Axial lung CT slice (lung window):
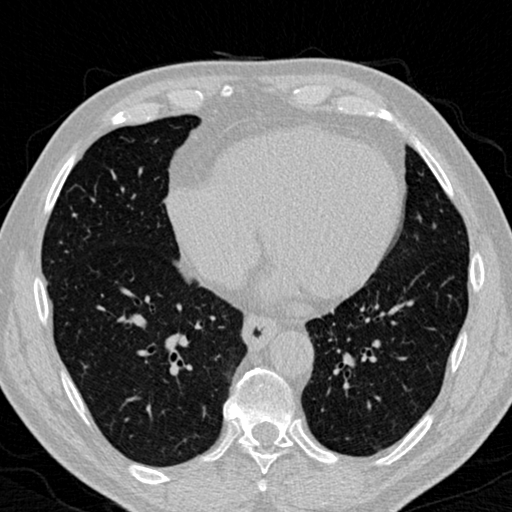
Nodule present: no